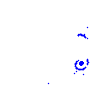
Particle: electron